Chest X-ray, PA view. Patient: 68 years old, sex M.
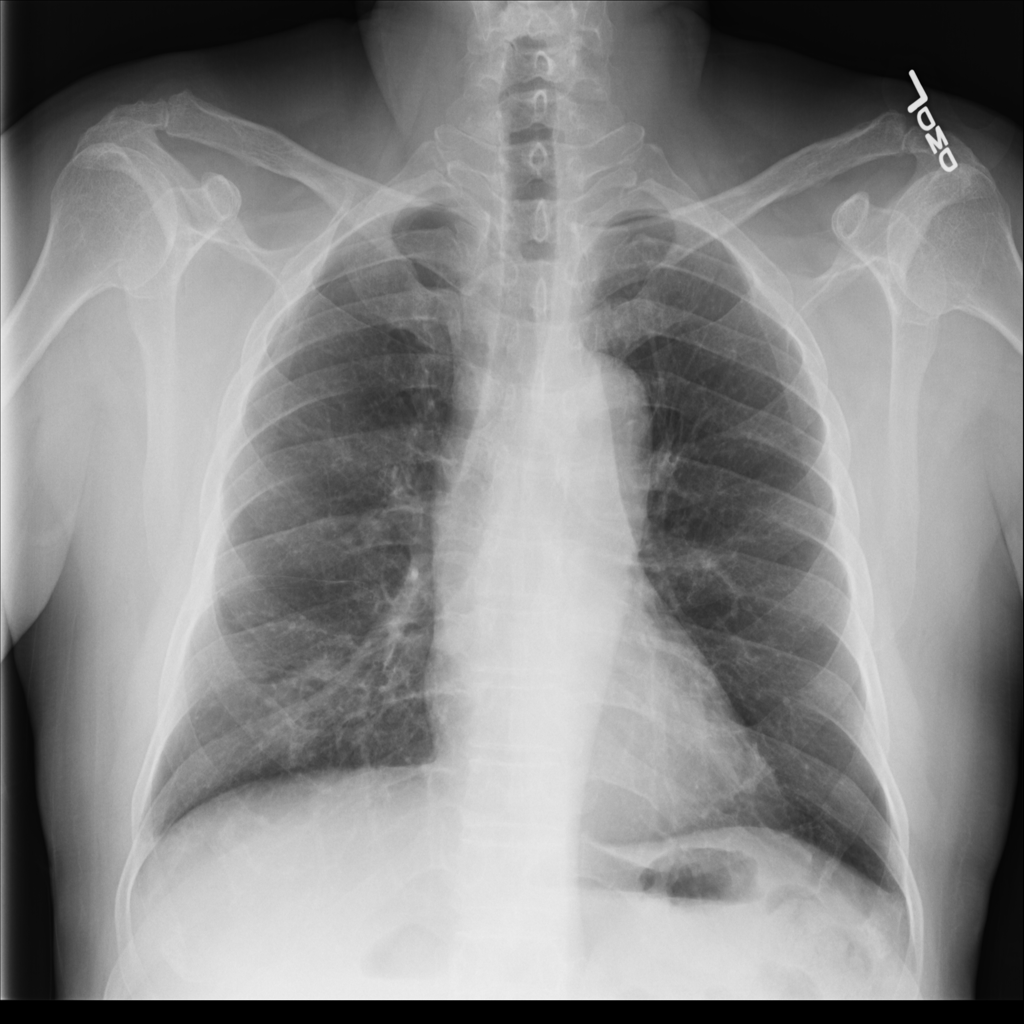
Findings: Pneumothorax